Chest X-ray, AP view. Patient: 25 years old, sex M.
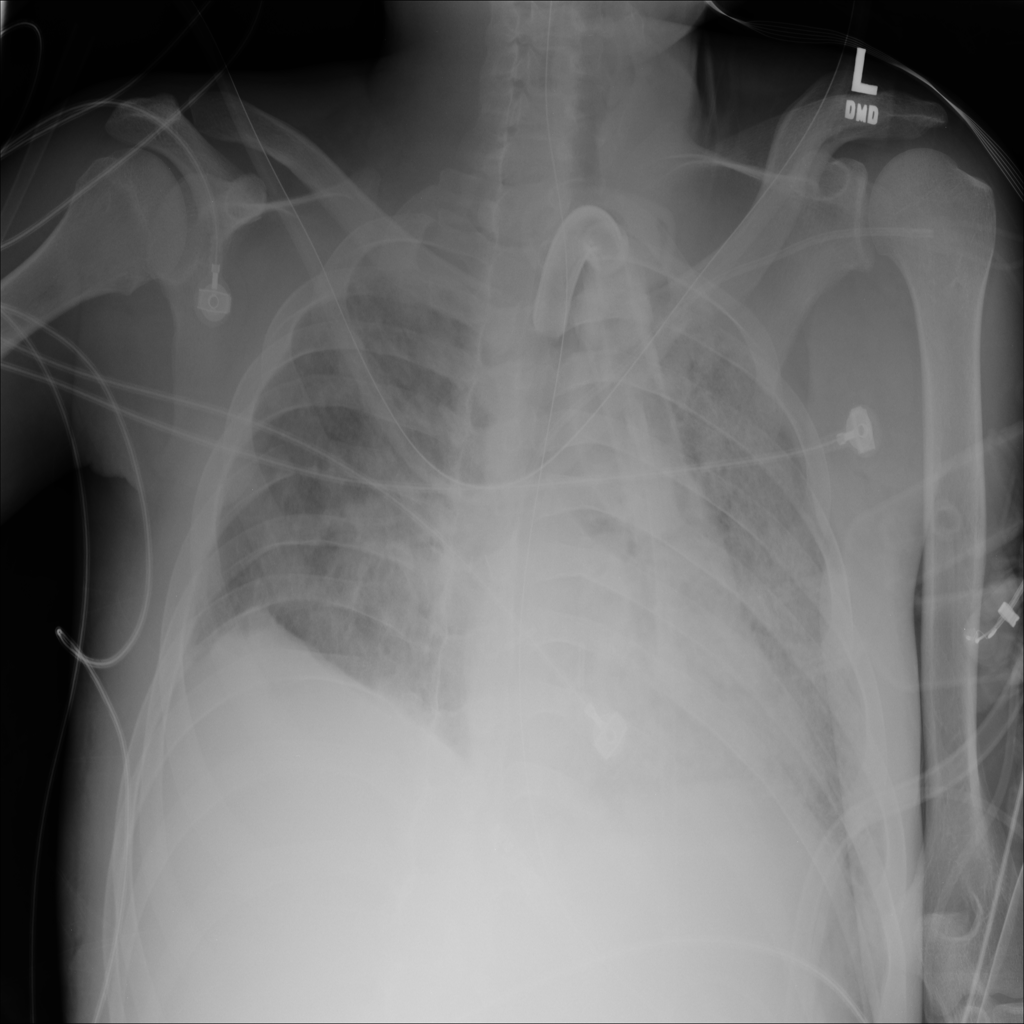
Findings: Edema, Infiltration